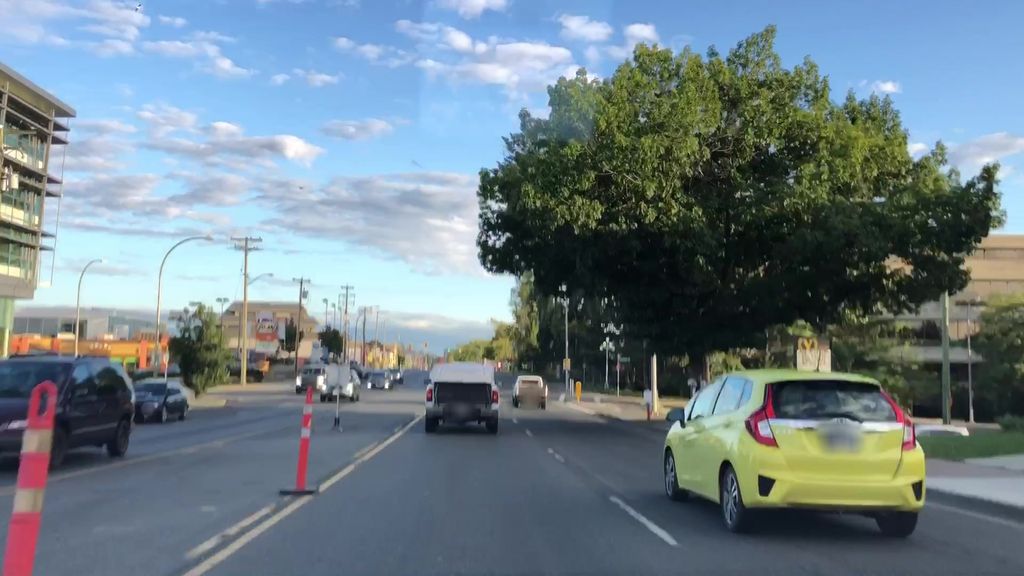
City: victoria